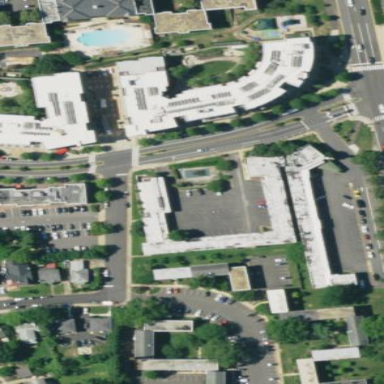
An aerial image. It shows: Hotel located within retail area.